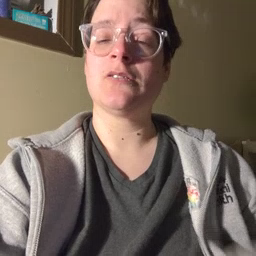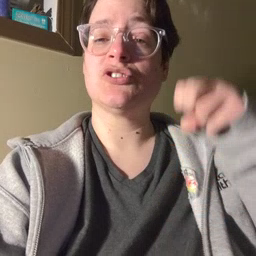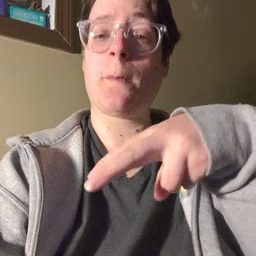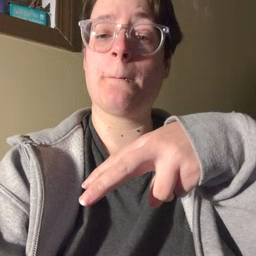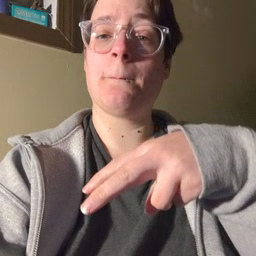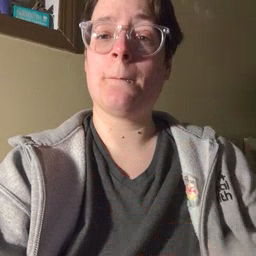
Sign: jump